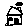
Label: house